Question: I am in the process of writing a GUI which will monitor if various measurements have been made on a weekly basis. I have written various other GUIs for updating measurements results each day onto a database. These GUIs use Tk::Date datewidget that allows me to toggle by days
'''
my $datewidget = $f_filter->Date(-choices=>'today', -datefmt=>'%2d %2m %4y',
-fields=>'date', -varfmt=>'datehash',
-monthmenu=>1, -allarrows=>1,
-value=>'now', -command=>\&populate)->pack(-side=>'left');
'''
This lets me use the up and down arrows to increment/decrement days, change months and year.
What I desire to do in the weekly GUI is have an up and down arrow that will toggle by week only. Eg this week would be 'Mon Nov 4 - Fri Nov 8', next week 'Mon Nov 11 to Fri Nov 15'
I would like to be able to go forwards and backwards several years.
Is there a simple way to do this in perl-Tk::Date or Date::Entry?
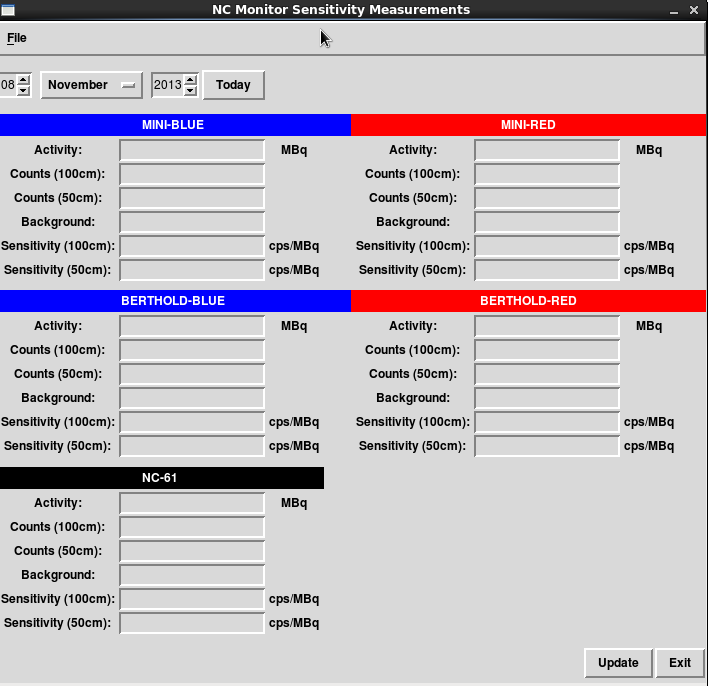
Answer: 'Tk::Date' and 'Tk::DateEntry' cannot do this out of the box. With 'Tk::Date', I can propose the following approach:
- '-varfmt => 'unixtime'''datehash''->configure(-value => ...)'- '-editable=>0''Tk::Date'- - 'DateTime''incweek'
Something like the following could work:
'''
use strict;
use Tk;
use Tk::Date;
my $mw = tkinit;
my $datewidget = $mw->Date(-choices=>'today', -datefmt=>'%2d %2m %4y',
-fields=>'date', -varfmt=>'unixtime',
-editable=>0,
-monthmenu=>1,
-value=>'now',
-command=>sub { warn "populate @_" })->pack(-side=>'left');
my $arrowframe = $mw->Frame->pack(-side => 'left');
{
no warnings 'once'; # because of INCBITMAP/DECBITMAP
$arrowframe->FireButton(-bitmap => $Tk::FireButton::INCBITMAP, -command => sub { incweek(+1) })->pack(-side => 'top');
$arrowframe->FireButton(-bitmap => $Tk::FireButton::DECBITMAP, -command => sub { incweek(-1) })->pack(-side => 'top');
}
MainLoop;
sub incweek {
my($inc) = @_;
use DateTime;
my $epoch = $datewidget->get;
my $dt = DateTime->from_epoch(epoch => $epoch);
$dt = $dt->add(weeks => $inc);
$datewidget->configure(-value => $dt->epoch);
}
__END__
'''
Note that '$datewidget->get' returrns now the epoch time, but using 'DateTime' you can easily convert this into y/m/d values.